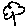
Label: tree